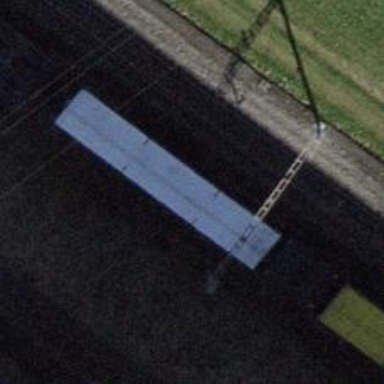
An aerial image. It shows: Railway switch.